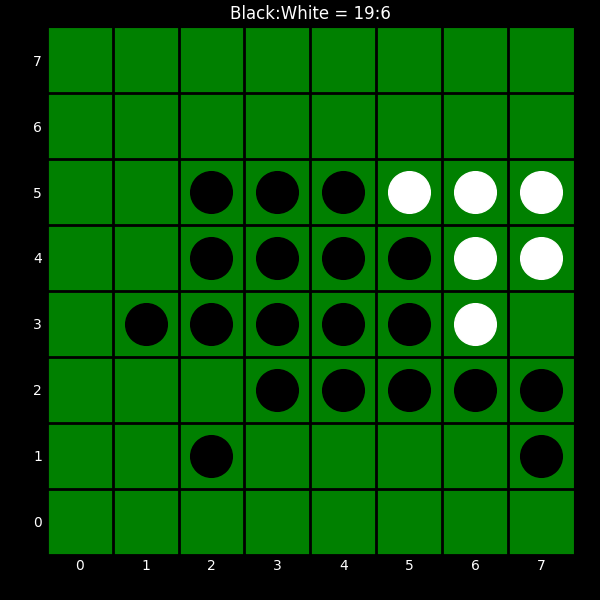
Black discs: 19
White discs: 6